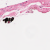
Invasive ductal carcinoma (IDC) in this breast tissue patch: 0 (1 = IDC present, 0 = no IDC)